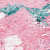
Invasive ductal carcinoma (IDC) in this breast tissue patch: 0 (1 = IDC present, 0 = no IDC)